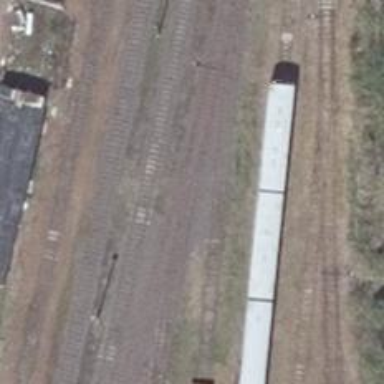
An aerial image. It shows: Railway switch.